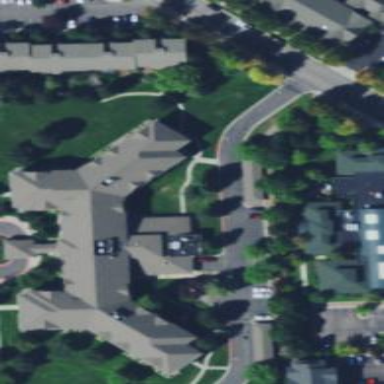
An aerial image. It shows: Building.